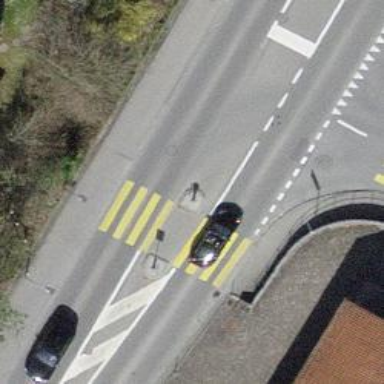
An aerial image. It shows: Marked crossing with pedestrian island.